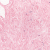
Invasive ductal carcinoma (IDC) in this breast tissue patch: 0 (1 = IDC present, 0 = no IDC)